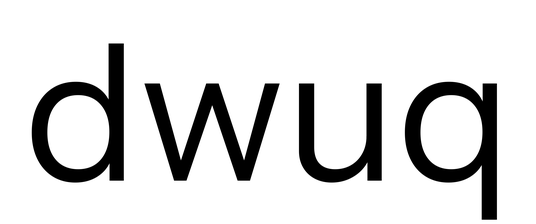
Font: InstrumentSans_Regular